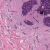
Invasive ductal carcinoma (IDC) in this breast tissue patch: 1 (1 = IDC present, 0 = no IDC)